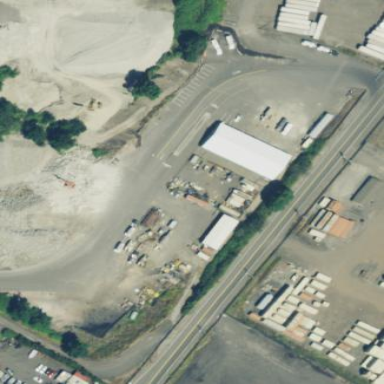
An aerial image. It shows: Industrial area.